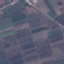
Label: PermanentCrop